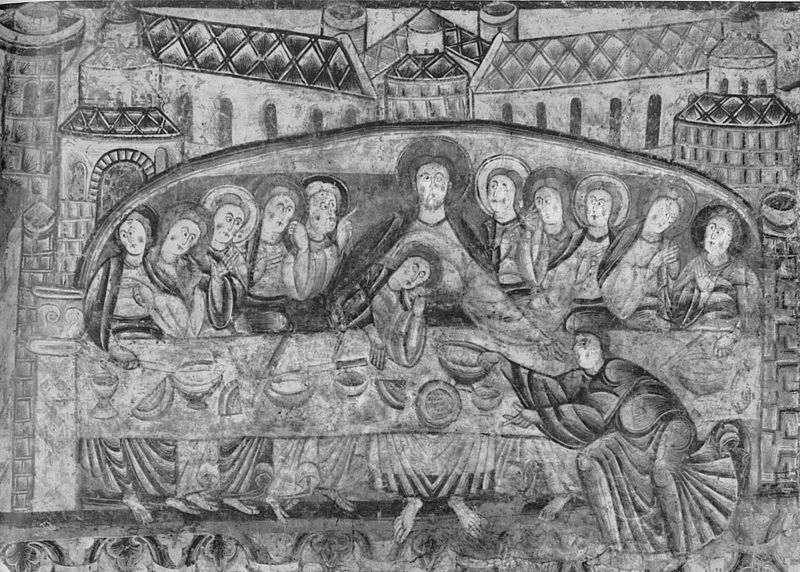
Titel: Saint-Martin in Nohant-Vicq
Standort: Nohant-Vicq, Saint-Martin (EU - F)
Schlagwörter: weiß, menschen, stadt, brust, geste, köpfe, schwarz, tisch, zeichnung, dach, haus, versammlung, gesichter, bibel, johannes, messer, schüssel, teller, häuser, kirche, kelch, gotik, turm, schalen, füße, schlafen, mauer, platz, lehnen, essen, tafel, ornamente, thomas, brot, barfuss, burg, türme, schwarzweiß, reichen, beten, mahl, mahlzeit, fisch, heiligenschein, nimbus, christus, jesus, mauern, mittelalter, marktplatz, abendmahl, schüsseln, jünger, heilig, maria, jesu, christ, apostel, judas, abendmal, letztes abendmahl, verrat, 12, letztes abendmahl#, ikonographisch, bes, aposterl